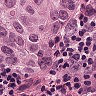
Metastatic tissue present: yes